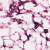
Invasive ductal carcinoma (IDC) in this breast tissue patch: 0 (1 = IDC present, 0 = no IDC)